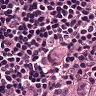
Metastatic tissue present: yes